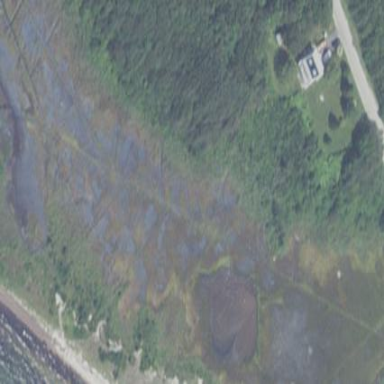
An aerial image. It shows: Saltmarsh wetland area.